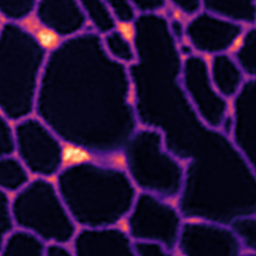
Label: Super-resolution ER image